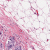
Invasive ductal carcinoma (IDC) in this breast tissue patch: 1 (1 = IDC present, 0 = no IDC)